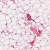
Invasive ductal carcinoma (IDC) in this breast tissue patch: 0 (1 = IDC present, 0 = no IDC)